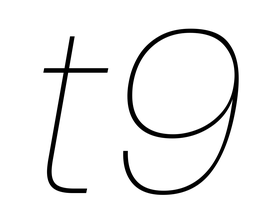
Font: Poppins-ThinItalic